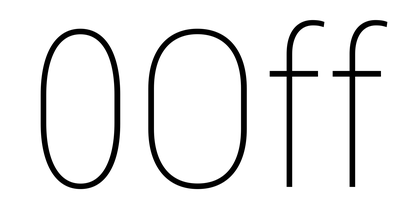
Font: Roboto_Condensed_Thin